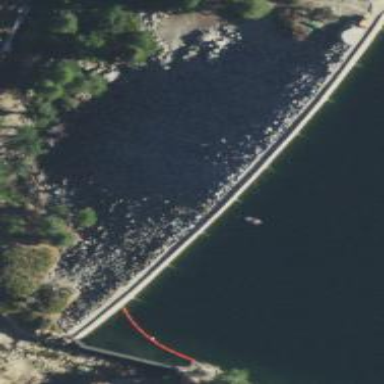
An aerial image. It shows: Dam along waterway.